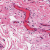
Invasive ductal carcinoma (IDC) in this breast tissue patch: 0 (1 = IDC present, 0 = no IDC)